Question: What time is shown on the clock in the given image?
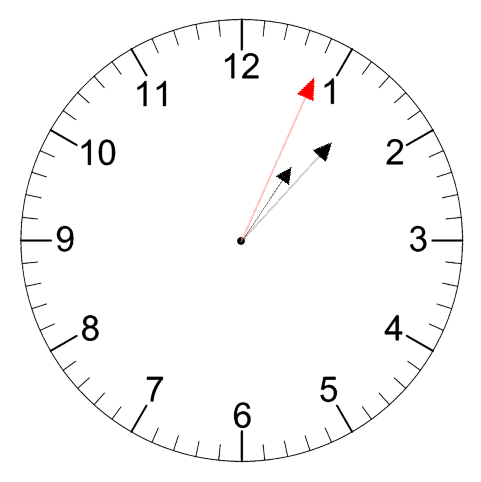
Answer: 01:07:04